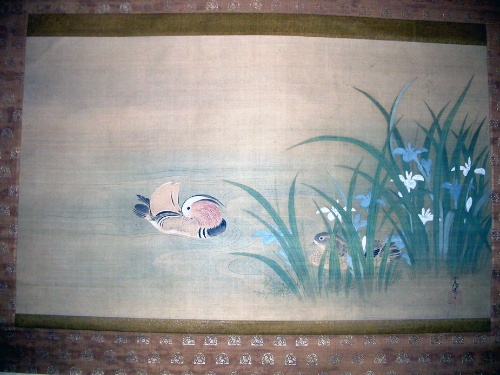
Title: 狩野常信筆　燕子花に鴛鴦図|Mandarin Ducks and Iris
Artist: Kano Tsunenobu
Artist bio: Japanese, 1636–1713
Date: 17th–18th century
Object type: Hanging scroll
Classification: Paintings
Medium: Hanging scroll; ink and color on silk
Culture: Japan
Period: Edo period (1615–1868)
Dimensions: 16 3/4 x 28 1/2 in. (42.5 x 72.4 cm)
Department: Asian Art
Credit line: The Howard Mansfield Collection, Purchase, Rogers Fund, 1936
Accession year: 1936
Repository: Metropolitan Museum of Art, New York, NY
Tags: Ducks|Flowers|Leaves